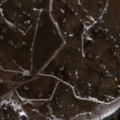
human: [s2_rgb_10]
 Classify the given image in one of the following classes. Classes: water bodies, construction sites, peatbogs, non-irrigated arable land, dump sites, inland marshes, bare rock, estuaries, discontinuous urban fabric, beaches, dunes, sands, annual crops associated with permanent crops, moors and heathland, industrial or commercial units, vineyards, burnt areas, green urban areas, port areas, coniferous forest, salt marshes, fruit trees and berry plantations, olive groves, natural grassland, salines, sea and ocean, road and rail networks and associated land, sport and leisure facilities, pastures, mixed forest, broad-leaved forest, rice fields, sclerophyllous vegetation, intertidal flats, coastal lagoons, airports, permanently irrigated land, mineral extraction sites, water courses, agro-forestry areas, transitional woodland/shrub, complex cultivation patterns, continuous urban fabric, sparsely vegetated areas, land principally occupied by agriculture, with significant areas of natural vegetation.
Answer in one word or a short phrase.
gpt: non-irrigated arable land, complex cultivation patterns, mixed forest